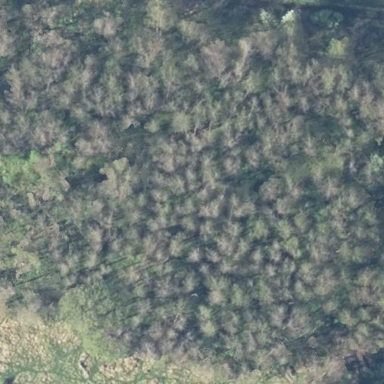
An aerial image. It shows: Forest area.